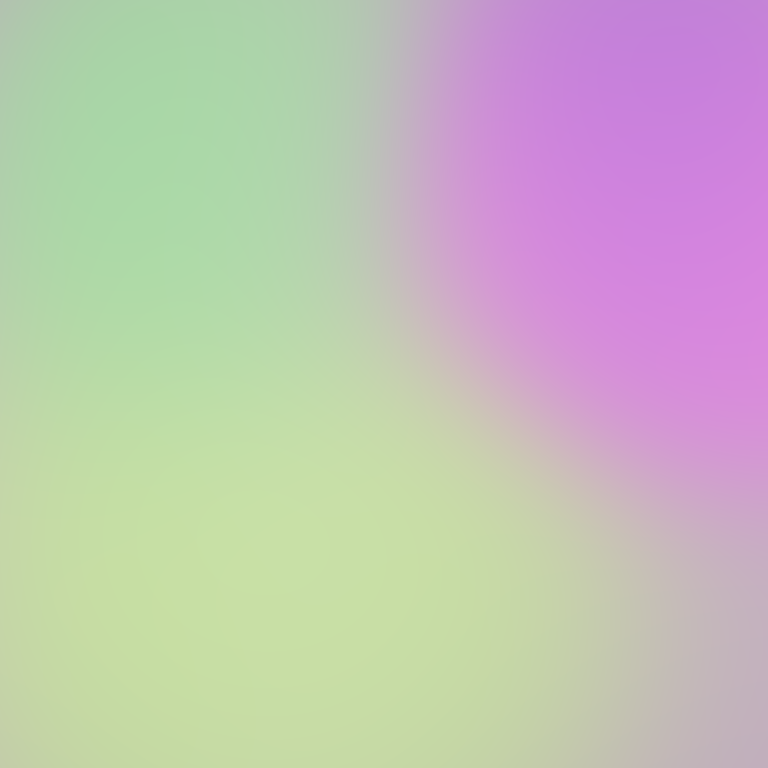
Abstract light effect, smooth blend from soft green to gentle purple, calm atmosphere, diffuse glow, no room, no furniture, no objects.